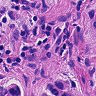
Metastatic tissue present: yes